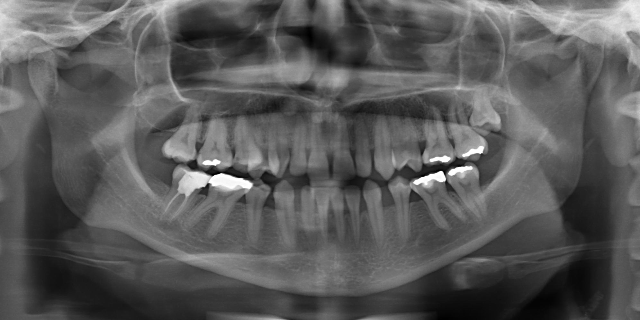
adult